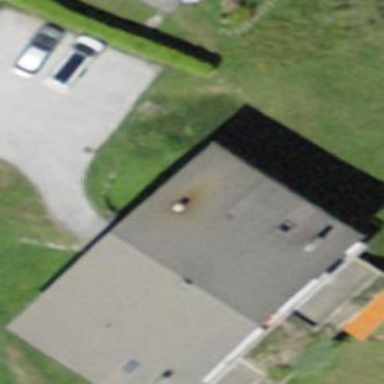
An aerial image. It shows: Detached building with gabled roof.